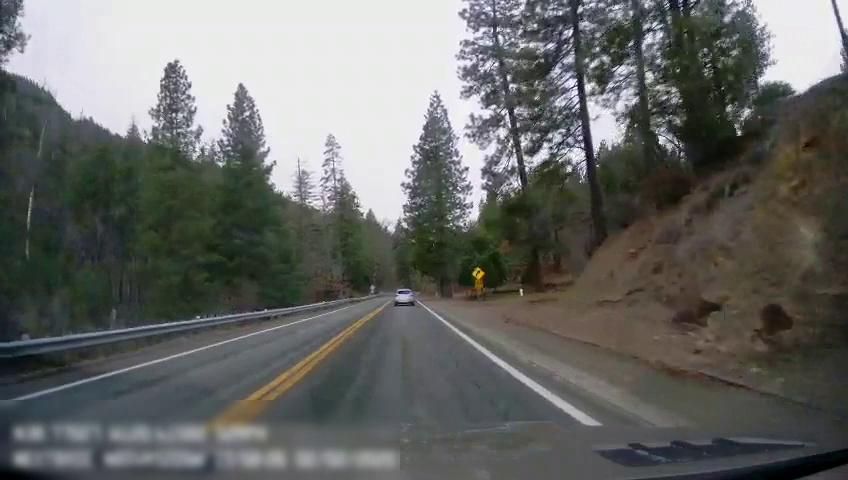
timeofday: Day
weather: Cloudy
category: Drivable Space
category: Vehicles | Car
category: Lanes | Current Lane
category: Lanes | Current Lane
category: Lanes | Opposite Lane
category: Traffic | Signs
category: Traffic | Signs